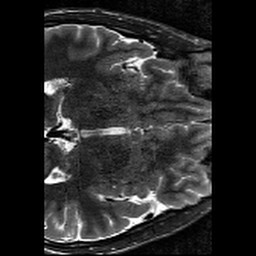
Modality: T2w
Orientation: axial
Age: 19
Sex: male
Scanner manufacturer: siemens
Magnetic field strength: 3 T
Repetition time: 11.39 s
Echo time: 0.09 s